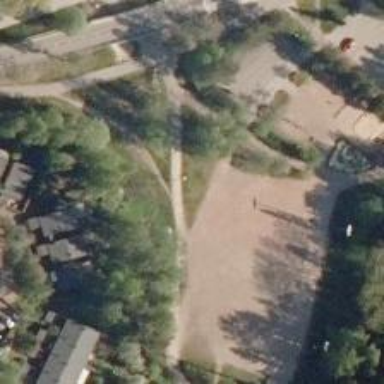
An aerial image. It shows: Nordic skiing track.